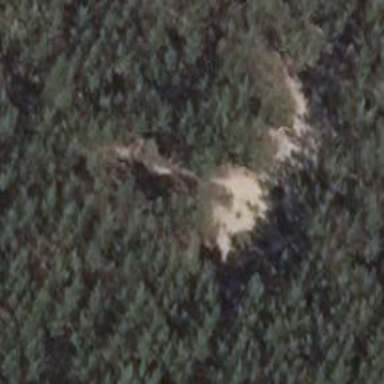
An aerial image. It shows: Natural area covered with sand.